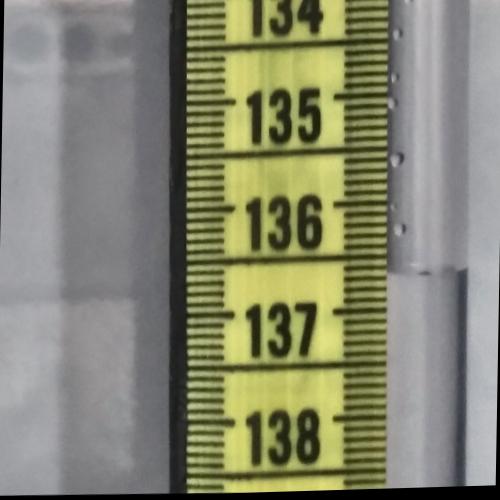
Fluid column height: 136.7 cm